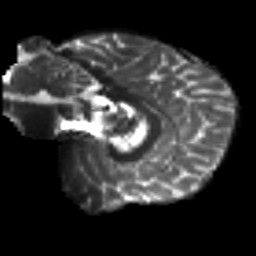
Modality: T2w
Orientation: sagittal
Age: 18
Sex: male
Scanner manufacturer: siemens
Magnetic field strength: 3 T
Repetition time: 8.8 s
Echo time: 0.085 s